Question: I have the 'ease' cubic-bezier function: 'cubic-bezier(.25,.1,.25,1)' (<URL>
I want the opposite of this. Here is graphic representation of what I'm trying to accomplish:
The graph on left is what I have, and the function for the graph on the right is what I'm trying to achieve.

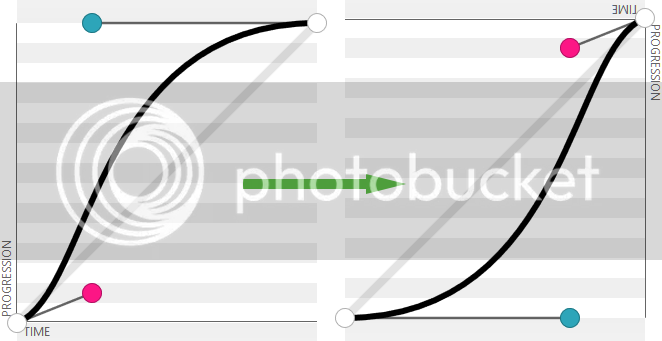
Answer: If you want to do a rotation as in your updated answer, all we have to do is... well, that. Rotate around (0.5,0.5) by a 180 degree, or p radians, angle. Let's assume we have a curve encoded as an array 'c' with four point objects '{ x:..., y... }', then we can effect this rotation as:
'''
c = [ {x:...,y:...}, ..., ..., ...];
function halfUnitTurn(v) {
// Note: it's actually 0.5 + ((v.x-0.5)*cos(pi) - (v.x-0.5)*sin(pi)),
// (and x*sin + y*cos for the y:... part) but: cos(pi) is just -1, and
// sin(pi) is 0, so things REALLY simplify!
return {
x: 0.5 - (v.x-0.5),
y: 0.5 - (v.y-0.5)
};
}
var rotated = c.map(function(p) { return halfUnitTurn(p); });
'''
And as demonstrator code: <URL>